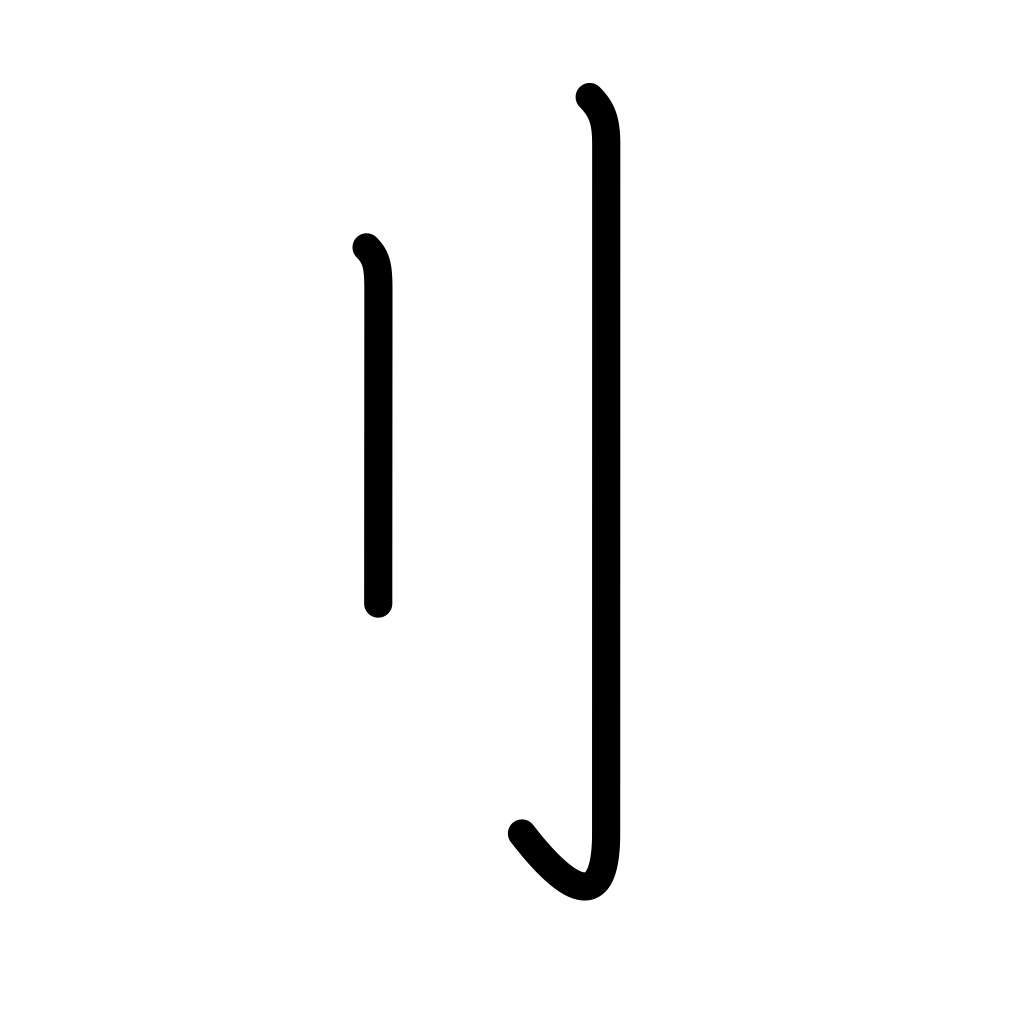
Meaning: knife